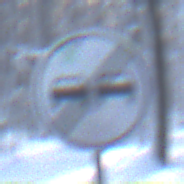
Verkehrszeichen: EndeUeberholverbot
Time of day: MorningAfternoon
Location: Outdoor (Nature)
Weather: Clear
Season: Winter
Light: Natural